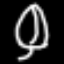
Label: leaf